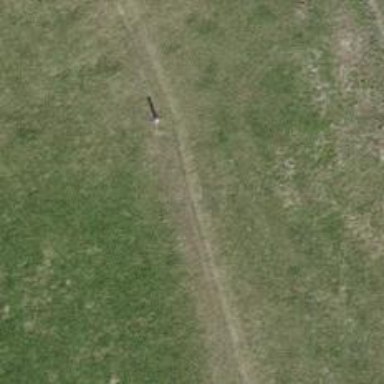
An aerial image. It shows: Path covered in grass.